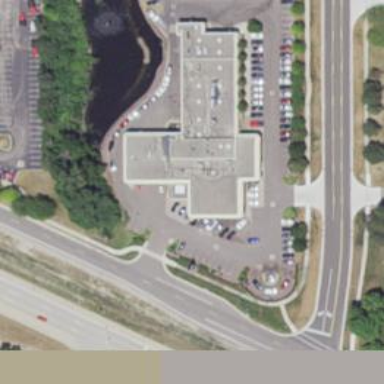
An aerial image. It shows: Building that houses car shop.